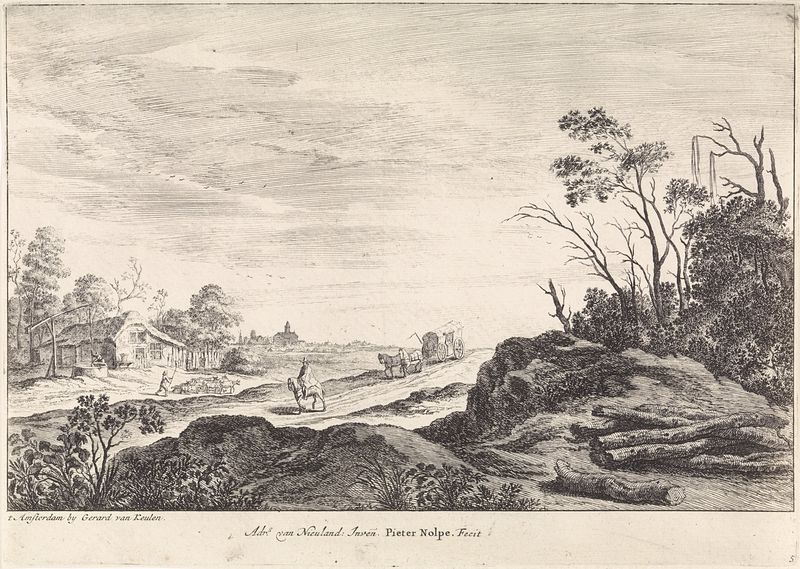
Titel: Landschap met een boerderij aan een weg
Künstler: Pieter Nolpe
Standort: Amsterdam
Institution: Rijksmuseum
Schlagwörter: river, sky, city, cloud